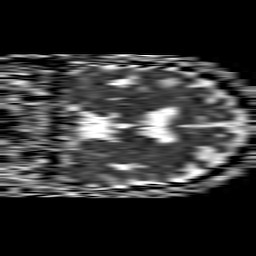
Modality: ADC
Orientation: coronal
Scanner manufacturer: philips
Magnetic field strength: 1.5 T
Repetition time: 4.6 s
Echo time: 0.08941 s